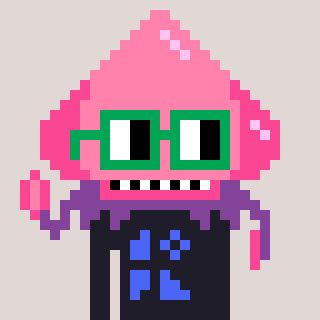
a pixel art character with square green glasses, a squid-shaped head and a grayscale-colored body on a warm background